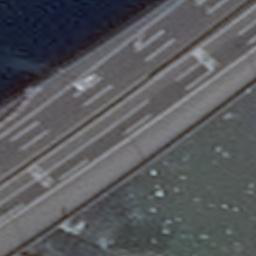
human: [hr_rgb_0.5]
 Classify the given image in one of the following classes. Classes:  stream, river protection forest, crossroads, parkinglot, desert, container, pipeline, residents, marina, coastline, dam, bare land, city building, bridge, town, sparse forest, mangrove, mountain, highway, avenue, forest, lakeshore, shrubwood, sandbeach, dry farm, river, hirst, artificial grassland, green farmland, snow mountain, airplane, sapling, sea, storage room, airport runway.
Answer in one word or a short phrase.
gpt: bridge